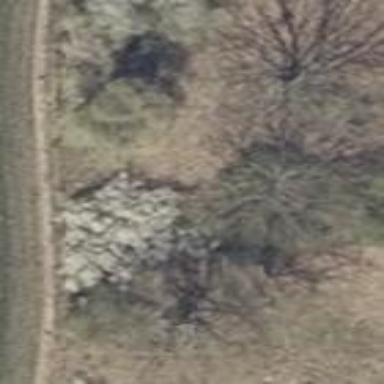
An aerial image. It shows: Deciduous broadleaved woodland.